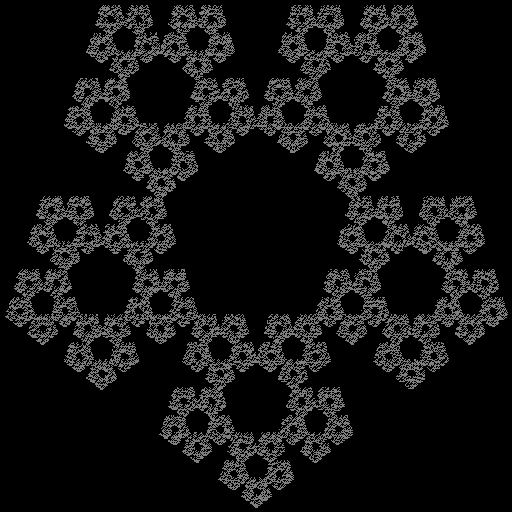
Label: sierpinski_pentagon